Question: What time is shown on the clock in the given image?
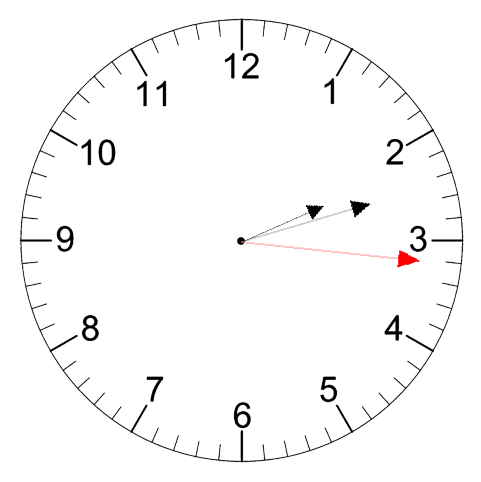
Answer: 02:12:16